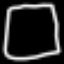
Label: square